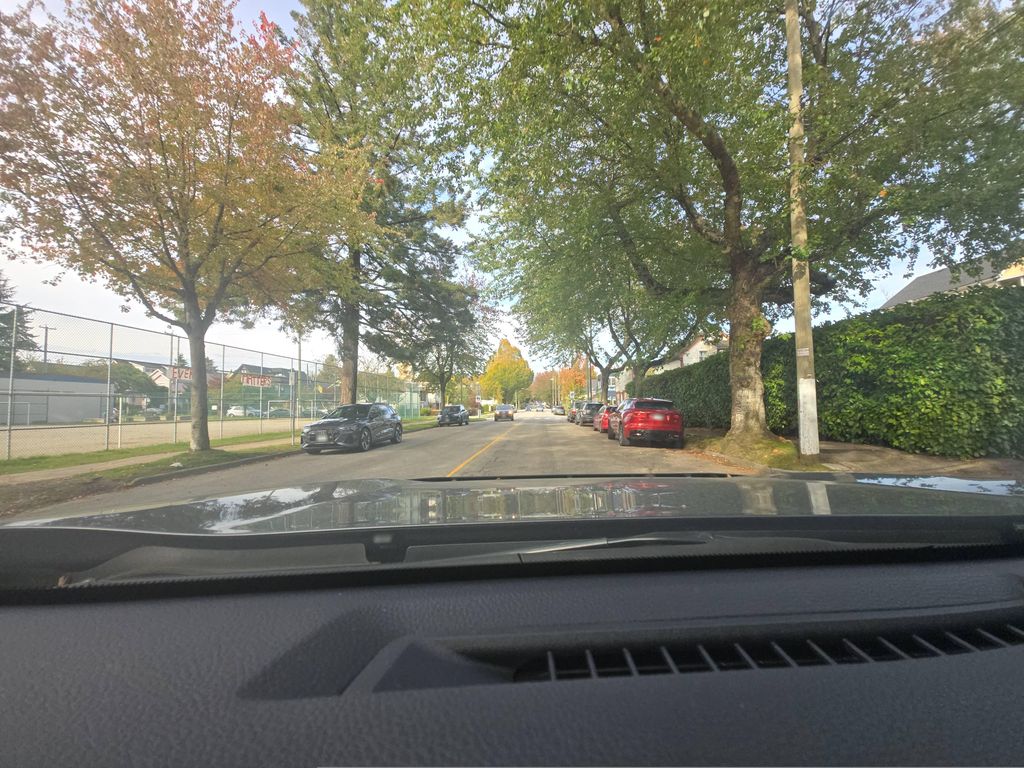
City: vancouver